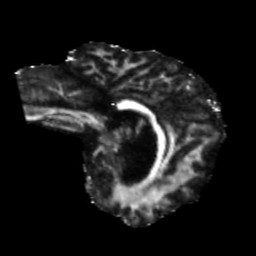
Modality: FA
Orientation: sagittal
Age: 60
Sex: female
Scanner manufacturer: siemens
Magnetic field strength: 3 T
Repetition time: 5.47 s
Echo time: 0.0854 s